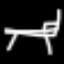
Label: bed